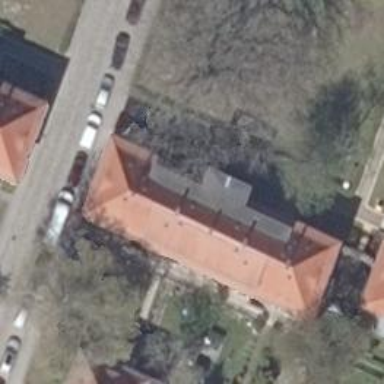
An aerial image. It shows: Historic building.